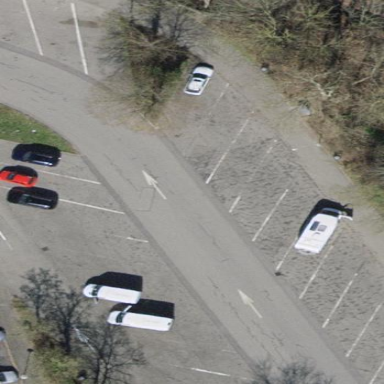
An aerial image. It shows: Parking area for tourist buses with asphalt surface.